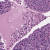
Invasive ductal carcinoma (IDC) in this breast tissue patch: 1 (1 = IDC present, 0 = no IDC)